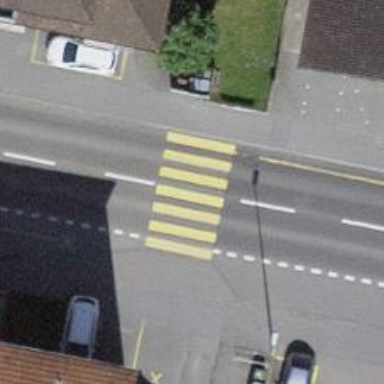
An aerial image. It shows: Uncontrolled zebra crossing with zebra markings.